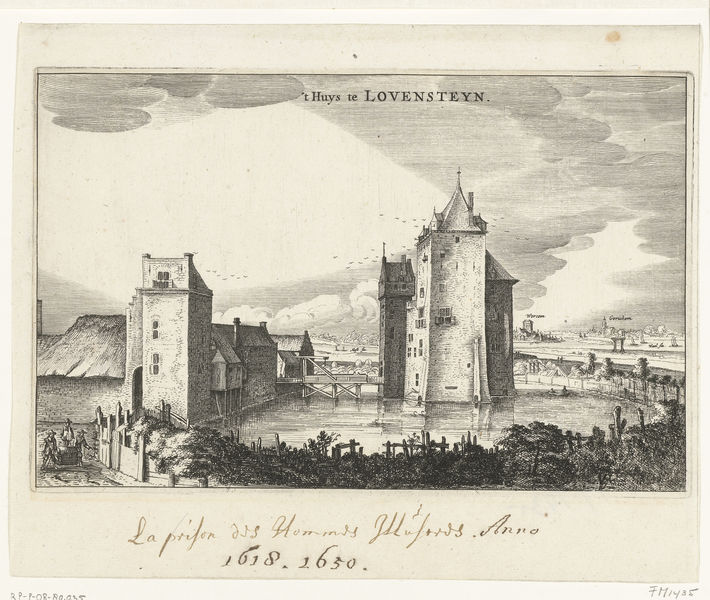
Titel: Ontsnapping van Hugo de Groot in de boekenkist uit Slot Loevestein
Standort: Amsterdam
Institution: Rijksmuseum
Schlagwörter: baum, himmel, wasser, wolken, fluss, menschen, stadt, fenster, grau, licht, skizze, straße, weiss, zeichnung, dach, gebäude, schloss, weg, zaun, architektur, barock, vögel, brücke, kirche, kamin, turm, schrift, datierung, dorf, tag, burg, kreuz, radierung, sumpf, kerker, brief, kupferstich, burggraben, legende, 1650, 1618, lovensteyn, löwenstein